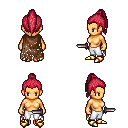
a pixel art fantasy rpg character, female body template, human, tanned skin, brown tattered cape, white pants, ruby red long topknot hairstyle, gold boots, dagger, four views (front, back, left, right), 2x2 character sprite sheet, small pixel art, hard edges, no anti-aliasing